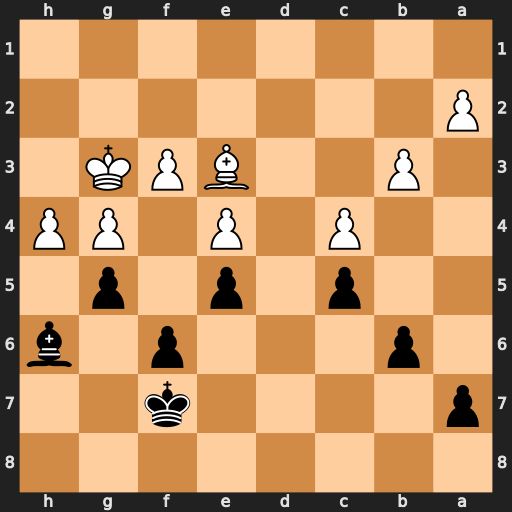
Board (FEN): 8/p4k2/1p3p1b/2p1p1p1/2P1P1PP/1P2BPK1/P7/8
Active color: b
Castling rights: -
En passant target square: -
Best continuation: gxh4+ Kxh4 Bxe3